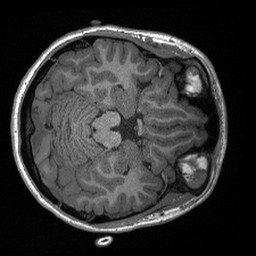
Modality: T1w
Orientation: axial
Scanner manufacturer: siemens
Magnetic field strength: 3 T
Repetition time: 2.4 s
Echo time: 0.00213 s